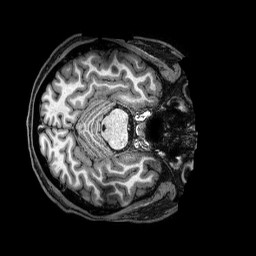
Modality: T1w
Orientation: axial
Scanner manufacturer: philips
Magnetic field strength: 3 T
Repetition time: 2.5 s
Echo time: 0.0057 s